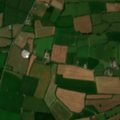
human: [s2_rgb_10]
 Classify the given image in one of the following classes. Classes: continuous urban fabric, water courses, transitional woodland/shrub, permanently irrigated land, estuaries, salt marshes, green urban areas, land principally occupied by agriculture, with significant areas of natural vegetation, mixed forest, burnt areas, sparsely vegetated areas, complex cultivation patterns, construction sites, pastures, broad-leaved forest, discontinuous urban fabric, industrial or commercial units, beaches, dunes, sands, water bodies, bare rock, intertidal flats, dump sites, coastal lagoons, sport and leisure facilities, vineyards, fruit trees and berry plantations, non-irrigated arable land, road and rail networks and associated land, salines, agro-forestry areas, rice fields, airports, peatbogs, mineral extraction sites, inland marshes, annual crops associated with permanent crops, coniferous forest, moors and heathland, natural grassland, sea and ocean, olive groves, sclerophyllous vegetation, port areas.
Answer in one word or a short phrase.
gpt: pastures, coniferous forest